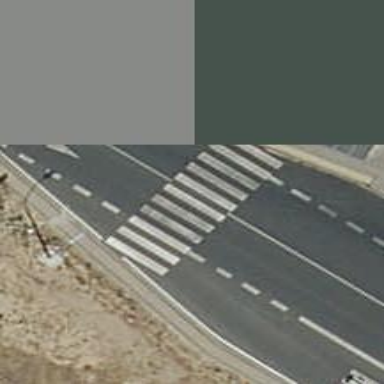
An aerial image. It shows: Uncontrolled crossing on the road.